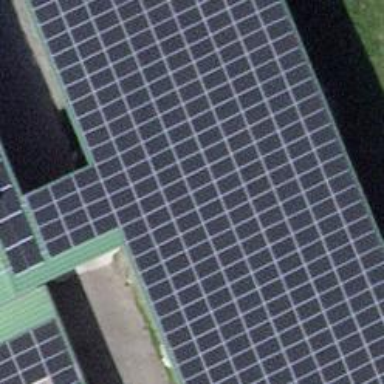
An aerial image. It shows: Solar power generator using photovoltaic method with solar photovoltaic panel types.